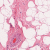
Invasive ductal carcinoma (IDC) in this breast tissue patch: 0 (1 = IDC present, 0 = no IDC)